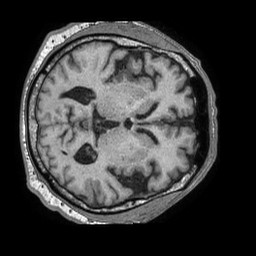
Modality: T1w
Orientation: axial
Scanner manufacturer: philips
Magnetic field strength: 1.5 T
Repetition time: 0.007633 s
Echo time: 0.003472 s